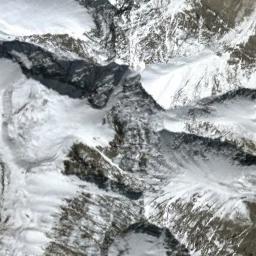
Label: snowberg